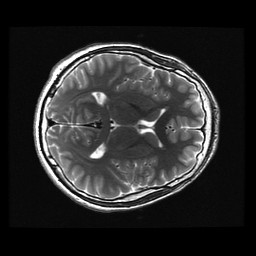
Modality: T2w
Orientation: axial
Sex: male
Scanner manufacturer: ge
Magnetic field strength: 3 T
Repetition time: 5 s
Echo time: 0.1017 s